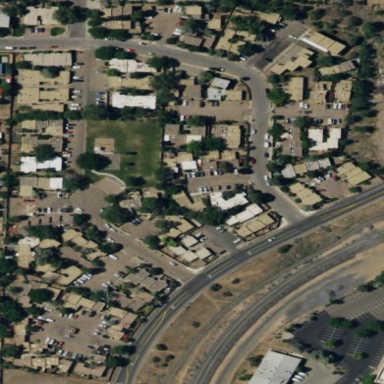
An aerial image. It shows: Condominium within residential area.